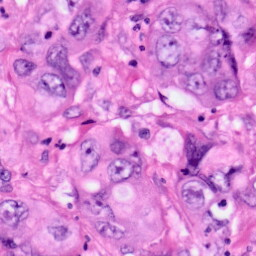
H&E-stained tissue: Pancreatic